Here is a 2-D grayscale rendering of raw bearing vibration samples (signal-to-image). Based on the visible evidence, which condition applies: normal, inner_race, outer_race, ball?
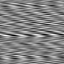
Answer: ball